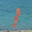
Label: 1